Question: So I made some breadcrumbs via the code from
<URL>
... And I got everything to just the way I like it, only for the life of me, I can't figure out how to get the text inside the boxes... The issue is they exist separately, I can use line-height to push the text down the page even further, however I can not use a negative number to push the text up.... same goes for margin-top...
EDIT: I know the code from link25 works fine for the text being inside, it's because I shrunk the containers that I have this problem...
Any ideas?
Here's the HTML (StackOverflow keeps translating it):
And the CSS:
'''
body {
margin: 0px;
font-family: 'Roboto';
background: #eeeeee; }
'''
# crumbs { text-align: center; }
'''
#crumbs ul {
list-style:none;
display: inline-table;
'''
}
'''
#crumbs ul li { display: inline-block; }
#crumbs ul li a { /* The block part of each breadcrumb; the text in each breadcrumb */
display: block;
float: left;
height: 0px;
background: #327098;
/*text-align: center; */
padding: 30px 10px 0 80px; /* size of each breadcrumb */
position: relative;
margin: 0 5px 0 0;
font-size: 16px;
text-decoration: none;
color: #000000; }
#crumbs ul li a:after { /* The triangle to the right of each breadcrumb */
content: "";
border-top: 15px solid transparent;
border-bottom: 15px solid transparent;
border-left: 15px solid #327098;
position: absolute;
right: -15px;
top: 0;
z-index: 1; }
#crumbs ul li a:before { /* the triangle to the left of each breadcrumb */
content: "";
border-top: 15px solid transparent;
border-bottom: 15px solid transparent;
border-left: 15px solid #eeeeee;
position: absolute;
left: 0;
top: 0; }
#crumbs ul li:first-child a { /* what makes the first breadcrumb have a rounded left side */
border-top-left-radius: 10px;
border-bottom-left-radius: 10px; }
#crumbs ul li:first-child a:before { display: none; }
#crumbs ul li:last-child a {
padding-right: 80px; /* the width of the last breadcrumb */
border-top-right-radius: 10px; /* Makes the right side of the last breadcrumb rounded */
border-bottom-right-radius: 10px; } /* rounded */
#crumbs ul li:last-child a:after { display: none; }
#crumbs ul li a:hover { background: #c9c9c9; } /* a hover color for breadcrumbs, exclu. triangle-right */
#crumbs ul li a:hover:after { border-left-color: #c9c9c9; } /* a hover color for triangle-right */
'''
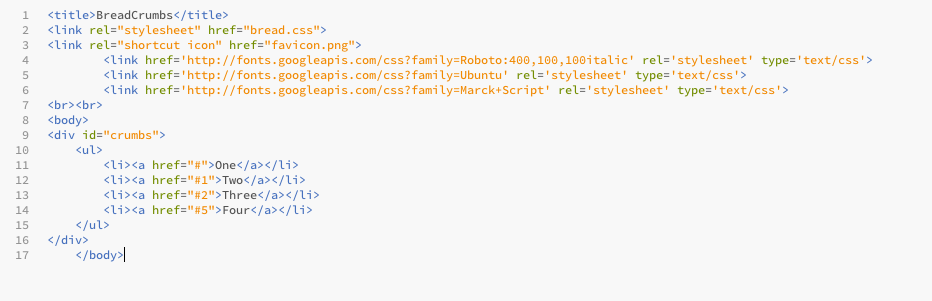
Answer: <URL>
It's caused by your anchors having a top padding equal to the height you want the crumbs to have. I removed that padding, gave the containing list element 'height:30px;', gave the anchors 'line-height:30px;' so they remain vertically centered.
'''
#crumbs ul li {
display: inline-block;
height:30px;
}
#crumbs ul li a { /* The block part of each breadcrumb; the text in each breadcrumb */
display: block;
line-height:30px;
background: #327098;
/*text-align: center; */
padding: 0 10px 0 80px; /* size of each breadcrumb */
position: relative;
margin: 0 5px 0 0;
font-size: 16px;
text-decoration: none;
color: #000000;
}
'''
I'm not sure what you mean by them existing separately. I just copied the code you provided into a fiddle and ran it. And I saw the apparent issue and I did what I could. Here's the issue that I saw. <URL>